Field crop: maize
Growth stage: 2
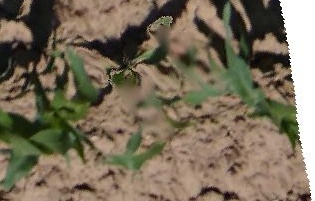
Species: maize